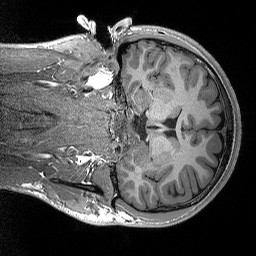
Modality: T1w
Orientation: coronal
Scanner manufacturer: siemens
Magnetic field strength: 3 T
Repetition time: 2.3 s
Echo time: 0.00298 s